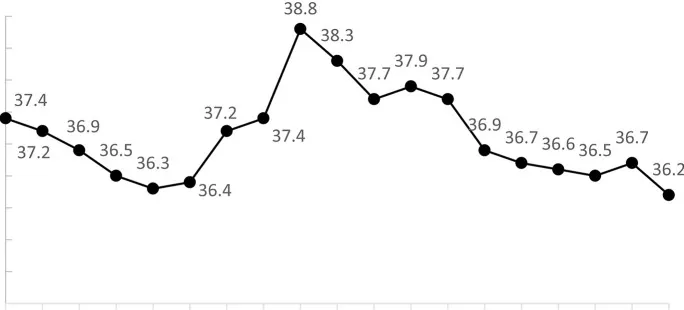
Body temperature of the COVID-19 patient during the 19 days of hospitalization to ICU isolation ward of Liaocheng People's Hospital.
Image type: chart (chart)